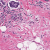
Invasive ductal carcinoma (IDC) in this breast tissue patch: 0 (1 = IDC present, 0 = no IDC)